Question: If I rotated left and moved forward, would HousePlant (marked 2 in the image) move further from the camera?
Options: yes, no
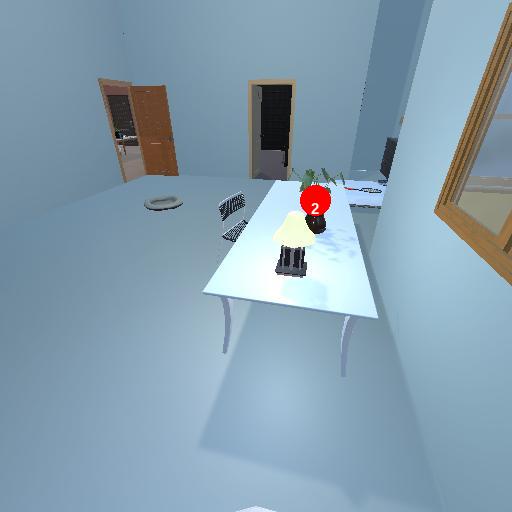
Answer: yes